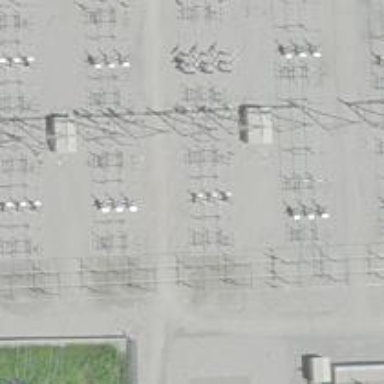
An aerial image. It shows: Switch used for power control.